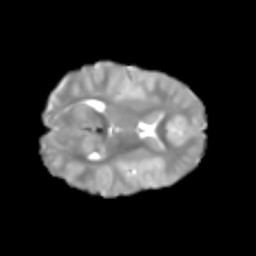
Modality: T2w
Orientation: axial
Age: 6
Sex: male
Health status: healthy